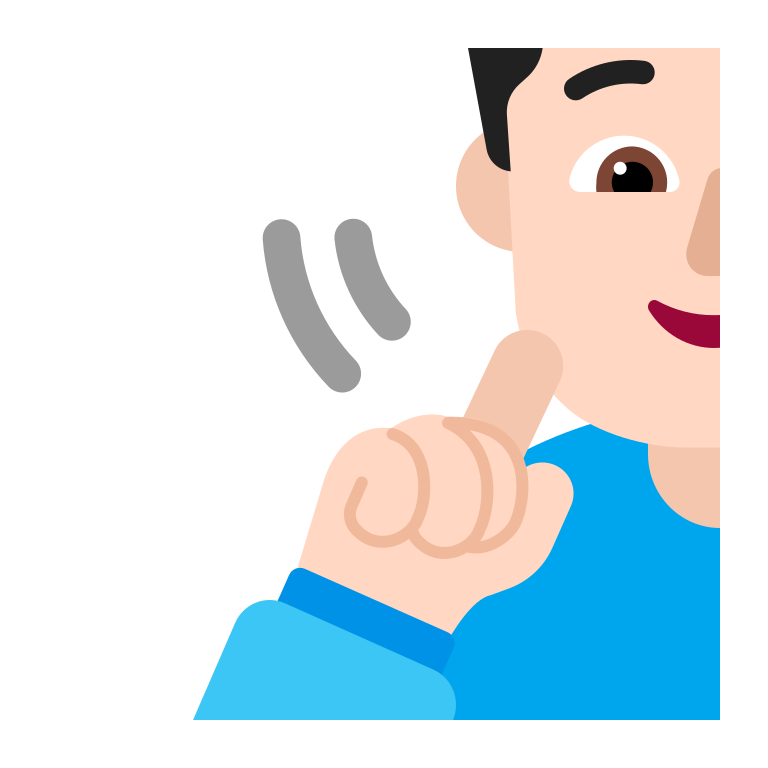
woman deaf flat light